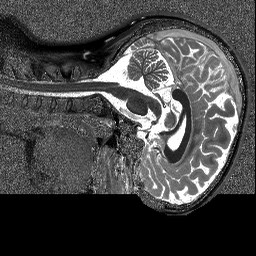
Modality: T1map
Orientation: sagittal
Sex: female